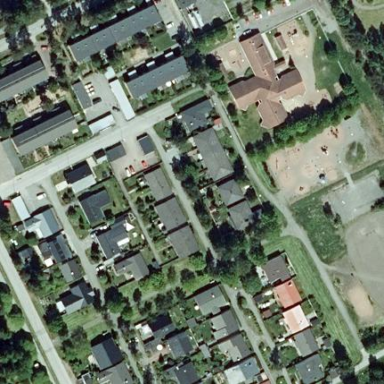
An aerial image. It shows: Kindergarten.